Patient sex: M
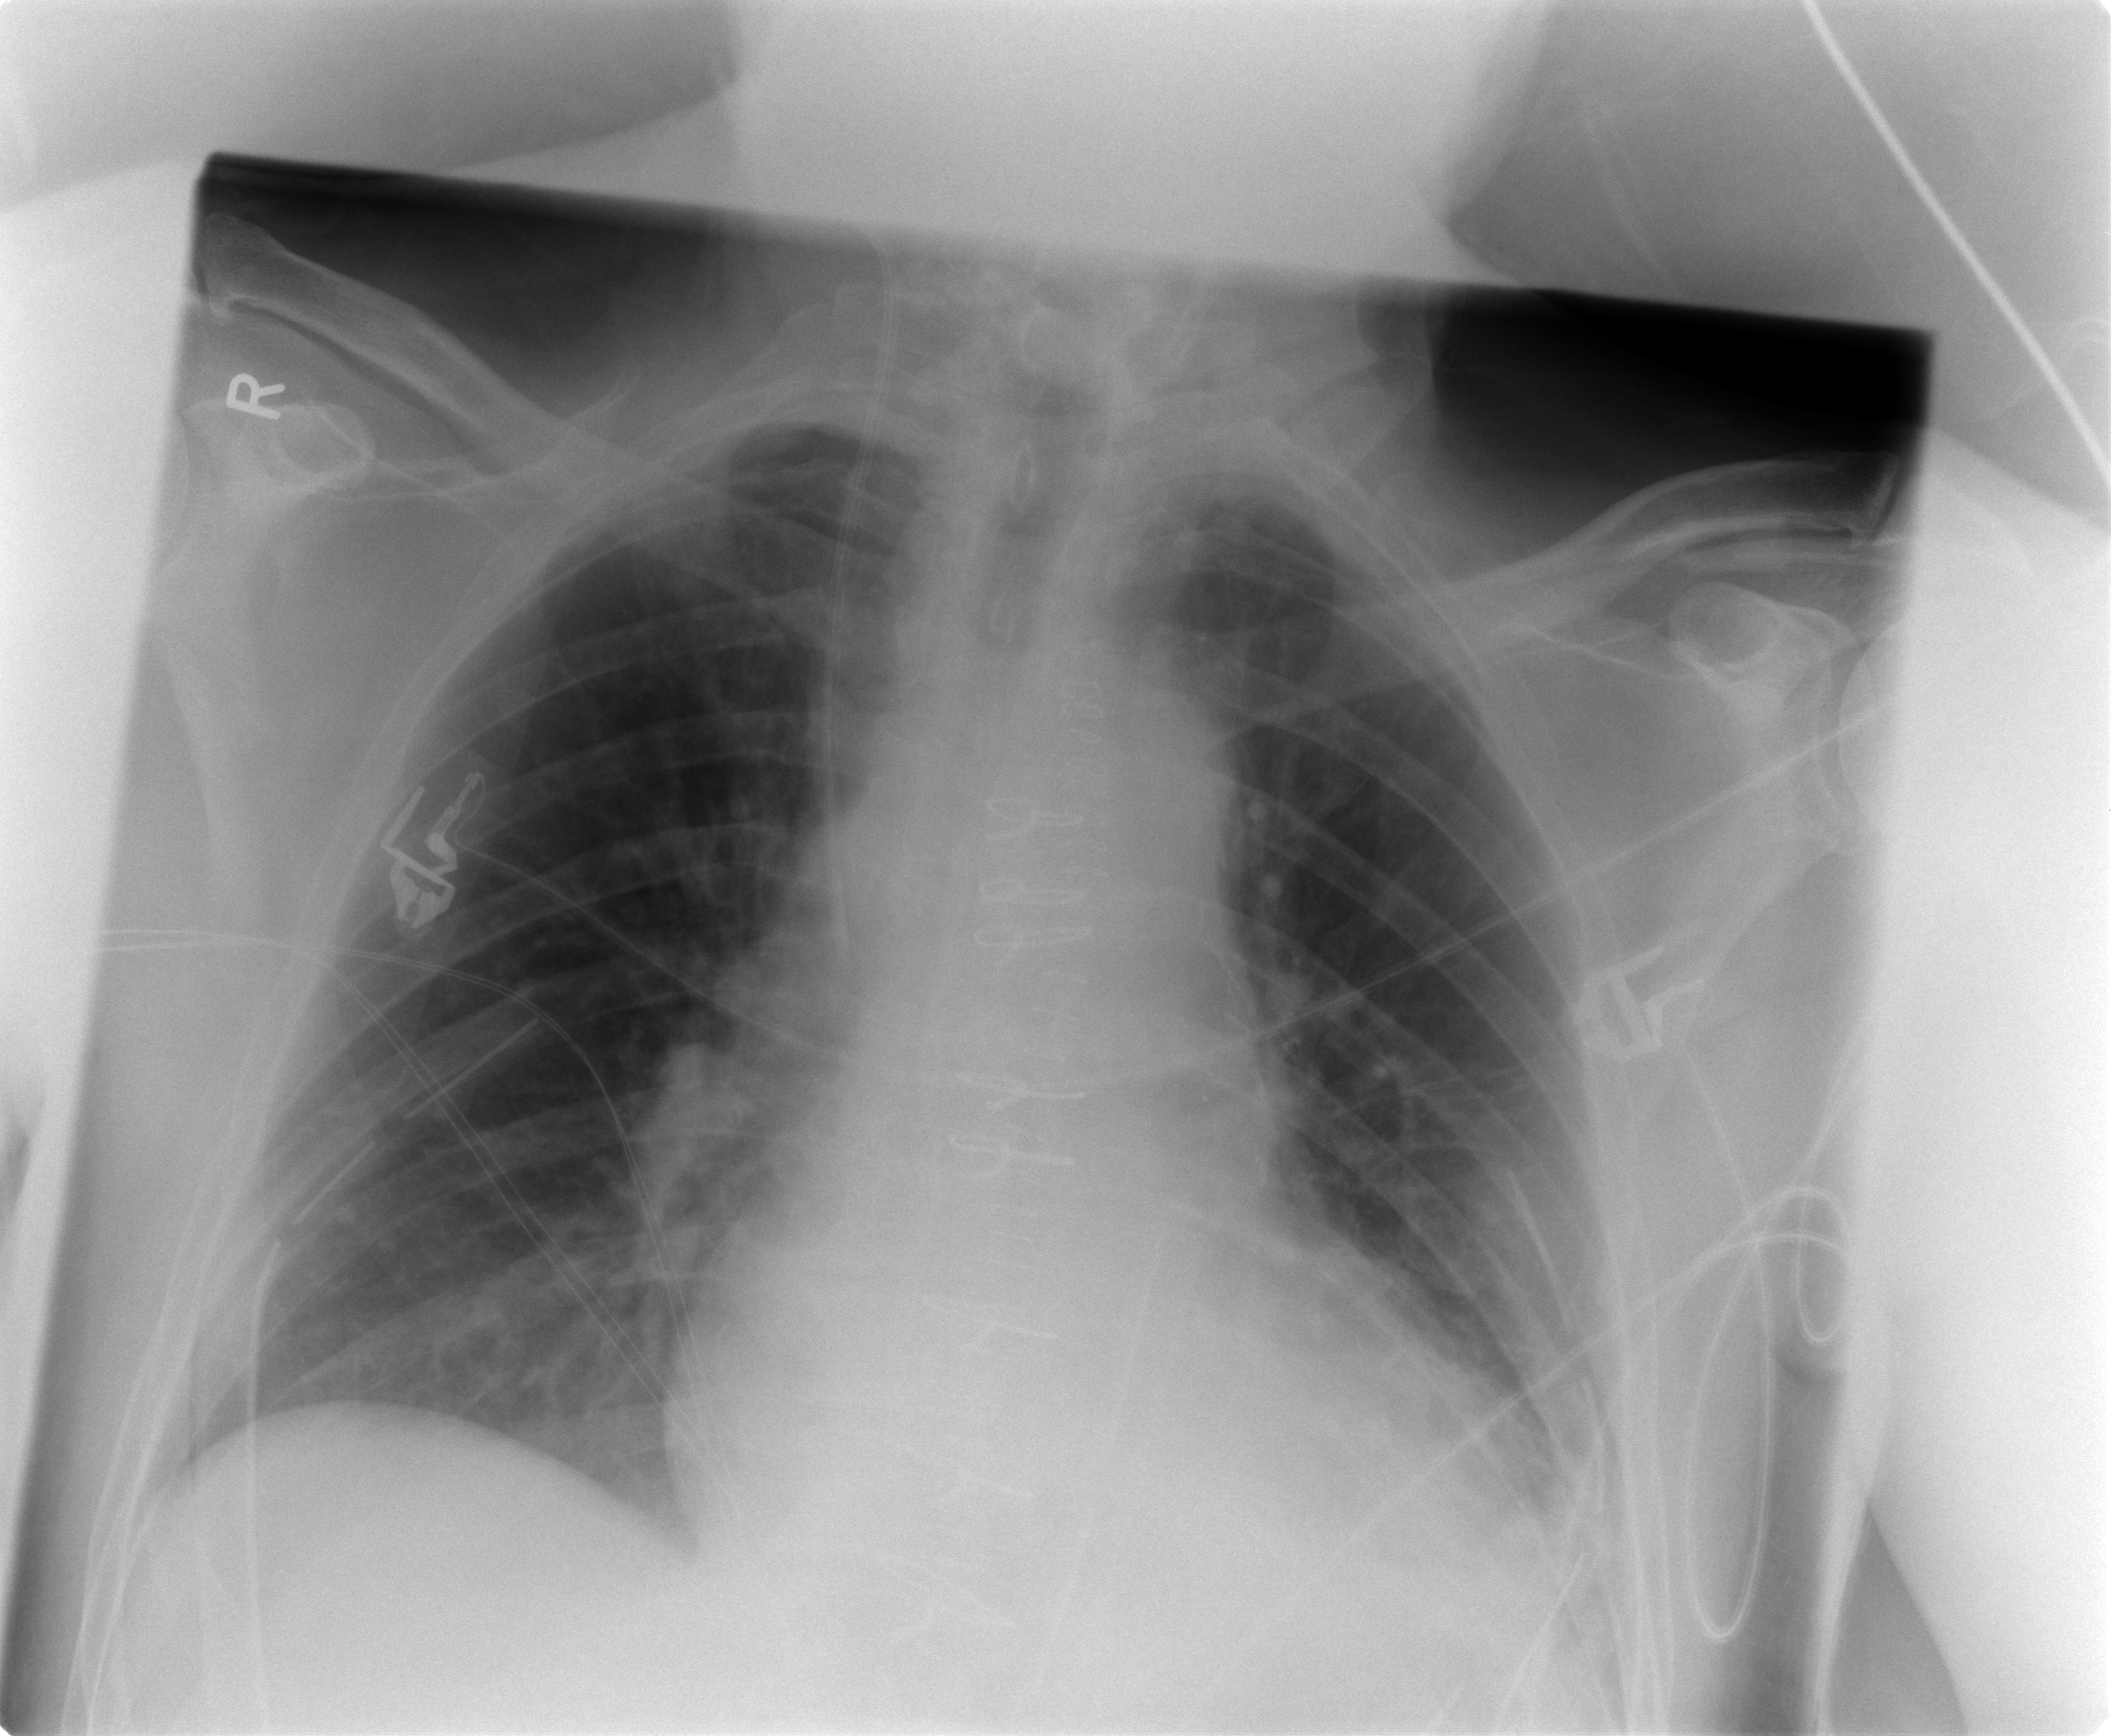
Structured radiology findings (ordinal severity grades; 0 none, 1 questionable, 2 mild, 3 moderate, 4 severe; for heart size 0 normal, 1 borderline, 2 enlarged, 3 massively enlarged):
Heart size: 0
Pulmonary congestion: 2
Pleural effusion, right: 0
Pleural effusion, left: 2
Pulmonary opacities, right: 0
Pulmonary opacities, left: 0
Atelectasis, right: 2
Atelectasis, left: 2